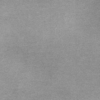
Label: dusty